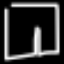
Label: pants